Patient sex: M
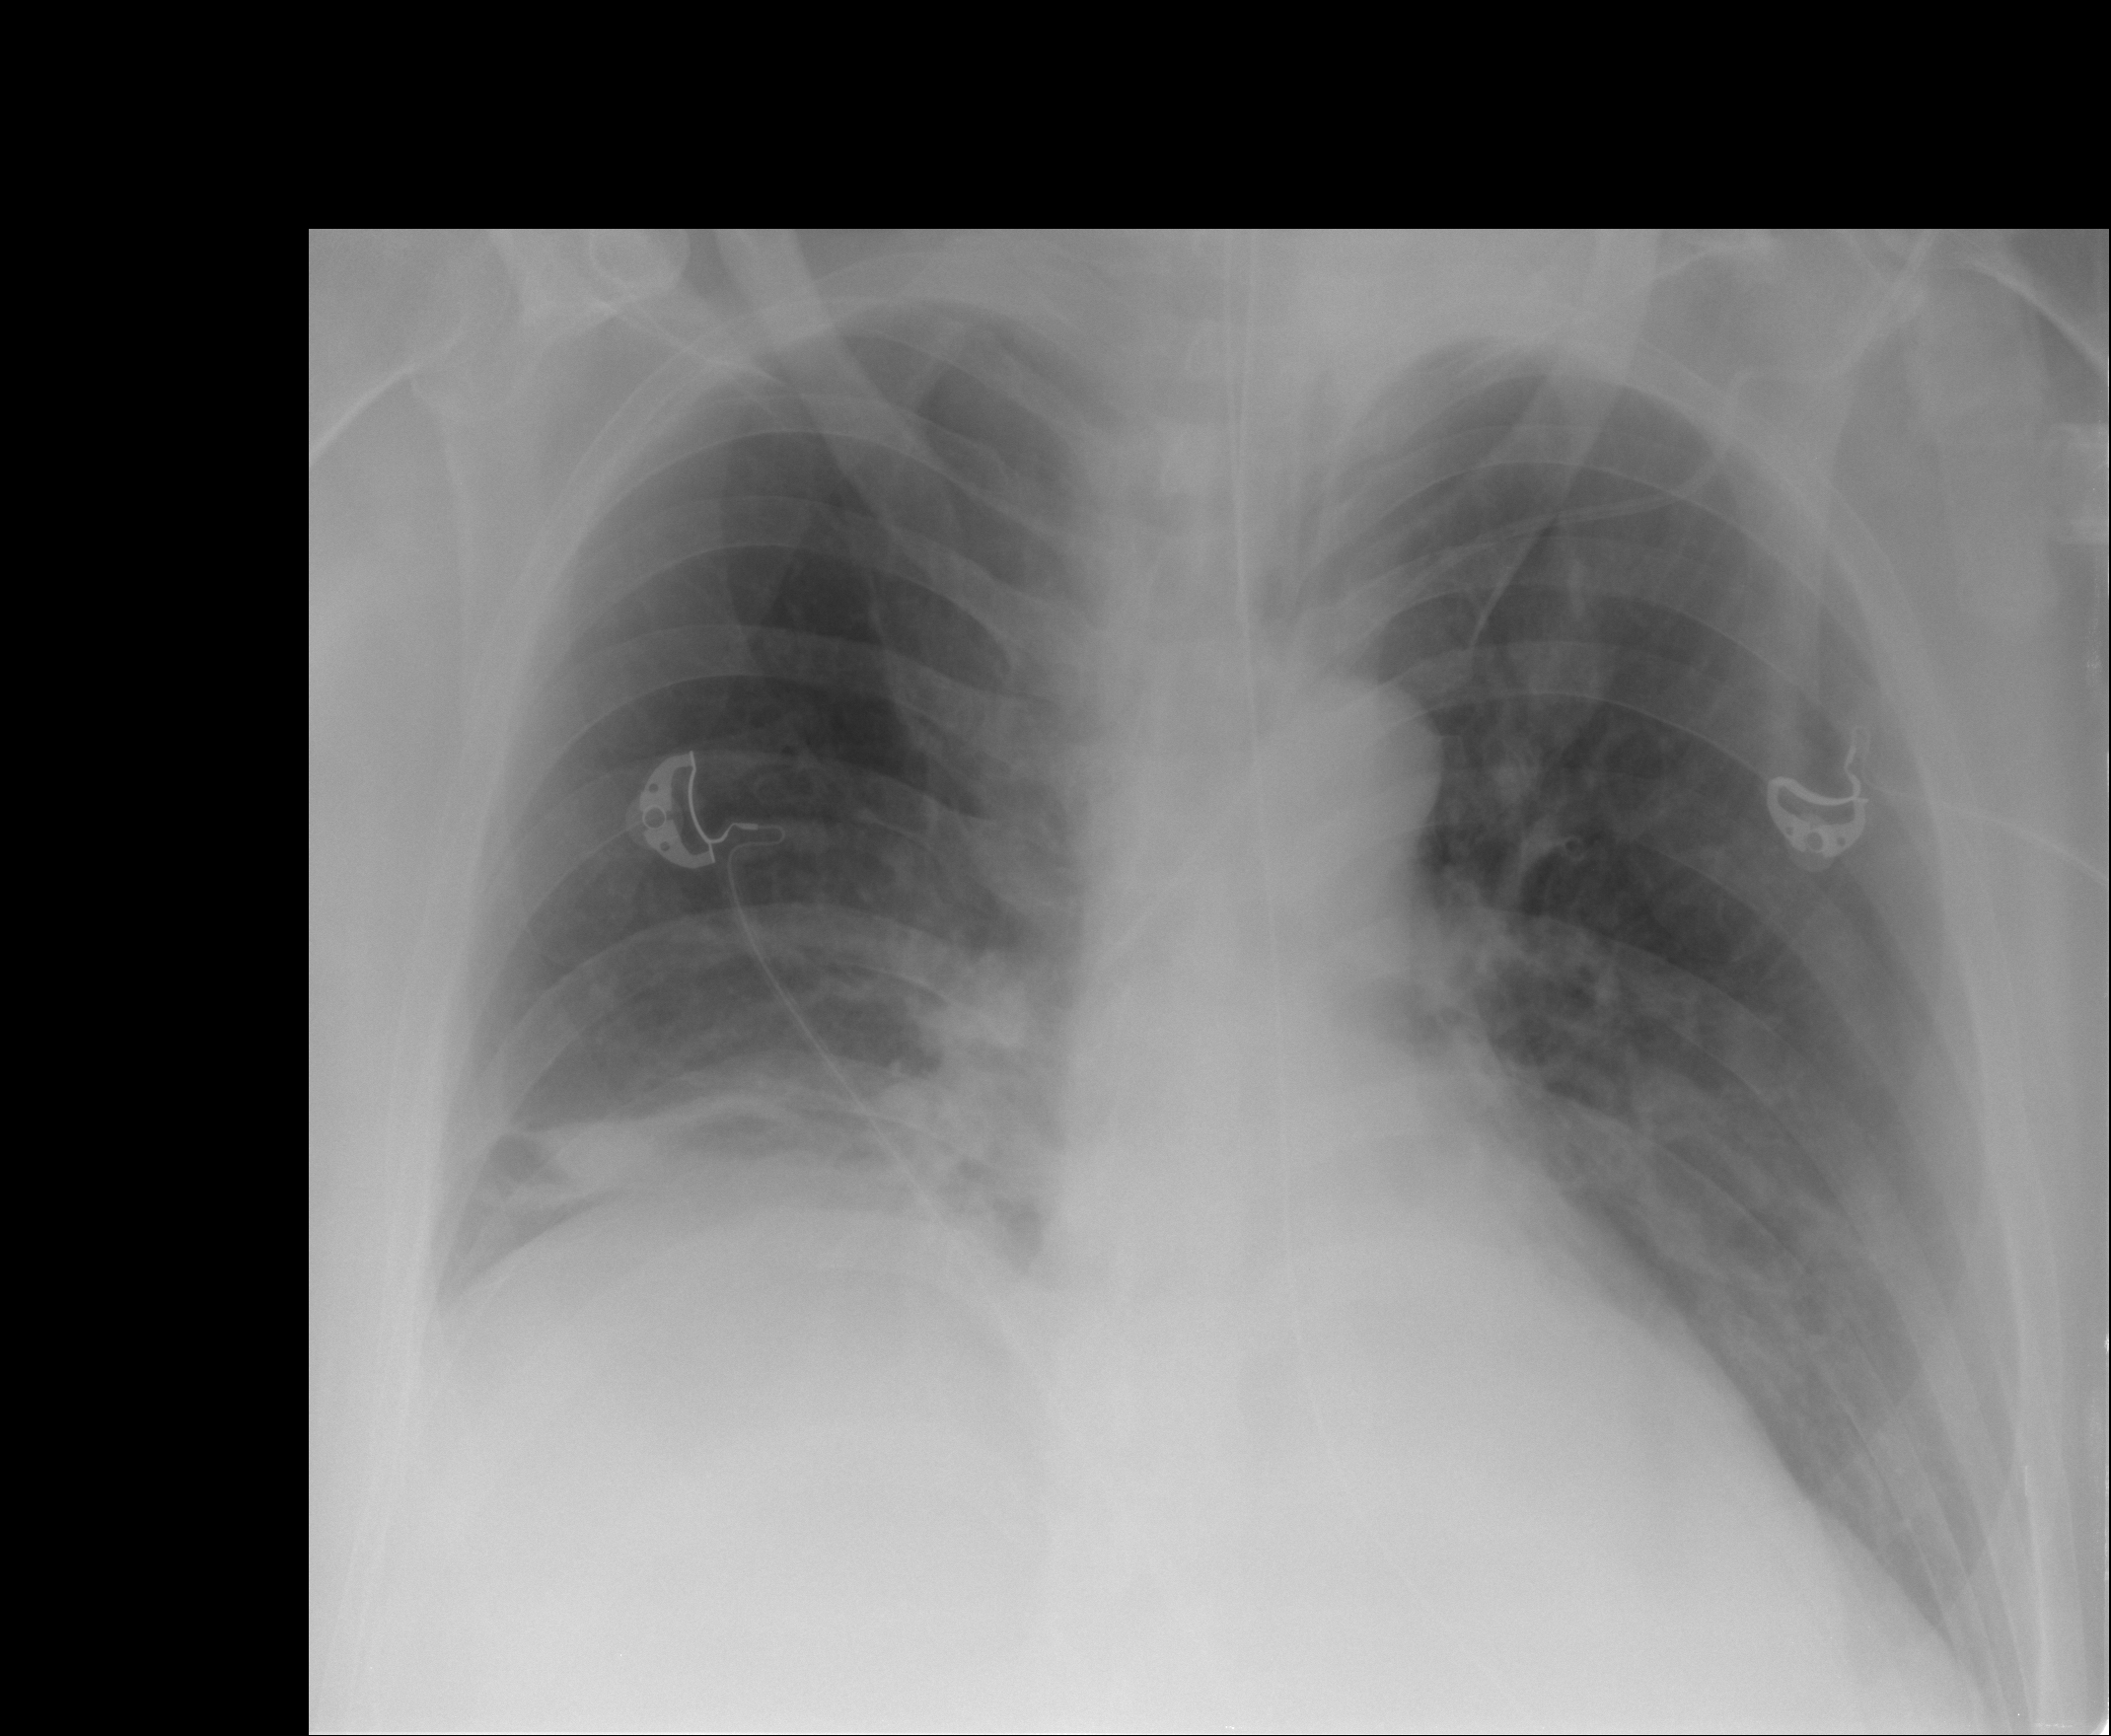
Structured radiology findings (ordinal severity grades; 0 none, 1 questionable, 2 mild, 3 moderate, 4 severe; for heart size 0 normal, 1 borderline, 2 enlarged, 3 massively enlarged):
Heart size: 1
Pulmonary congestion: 0
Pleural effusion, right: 0
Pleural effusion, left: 1
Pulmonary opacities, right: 1
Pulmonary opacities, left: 0
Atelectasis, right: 2
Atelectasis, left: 0